Question: I hope this helps explain the issue I am having

I have recently designed a horizontal scrolling portfolio for a client, the rights and wrongs of horizontal web design, is a sligtly seperate topic but alas the client wanted something different.
Im having a real issue with the bottom div though As the monitor size is reduced its creating the browser scroll bar down the side as the div image is overlapping the monitor size.
Wouldnt be such a huge issue but because of the nature of the horizontal site its producing a diagional scrolling effect.
Is there away to prevent the screen expanding from the actual monitor size using css or anyother solution? I'm probably staring at the answer as I type but brain doesnt seem to be working unfortunately.
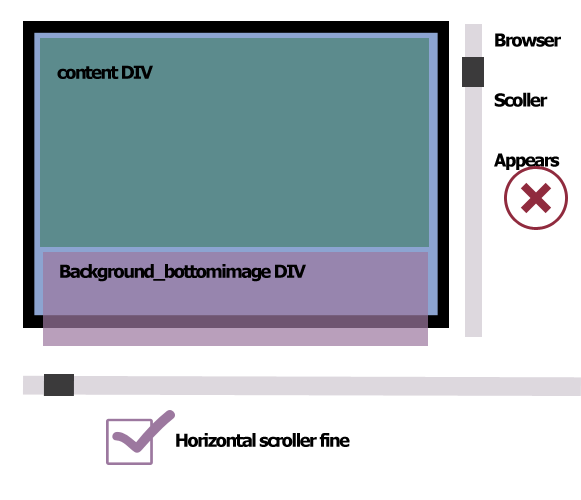
Answer: Assuming the content area is flexible in height and the background div is a fixed height, then this should solve it (prevents content area from ever being bigger than browser height). For purposes here I'll assume you have some way of targeting those div's:
'''
html {height: 100%;}
body {height: 100%; position: relative;}
#content {position: absolute; top: 0; bottom: (whatever the height is of your bottomBkg);}
#bottomBkg {position: absolute; bottom: 0; left: 0;}
'''
The combined top/bottom on the '#content' won't work in older browsers if that is a concern for you.